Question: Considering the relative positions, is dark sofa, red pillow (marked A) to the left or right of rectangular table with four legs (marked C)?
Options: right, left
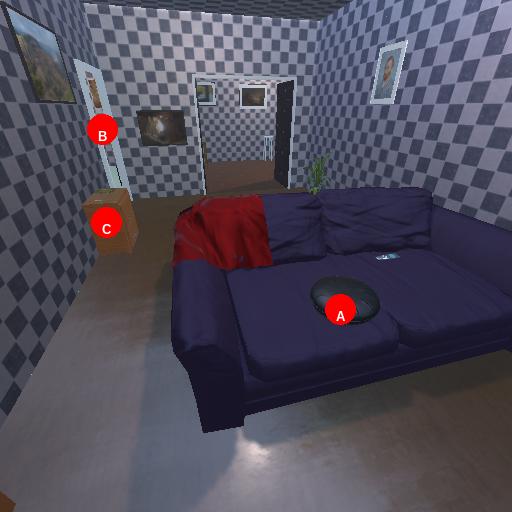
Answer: right